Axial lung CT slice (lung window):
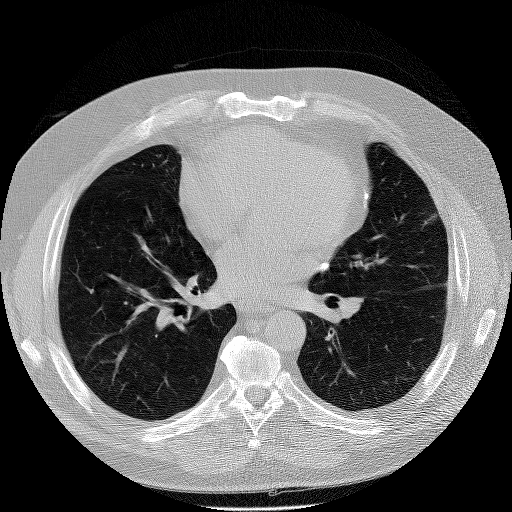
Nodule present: no